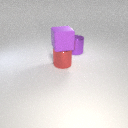
large purple metal cylinder behind large red metal cylinder